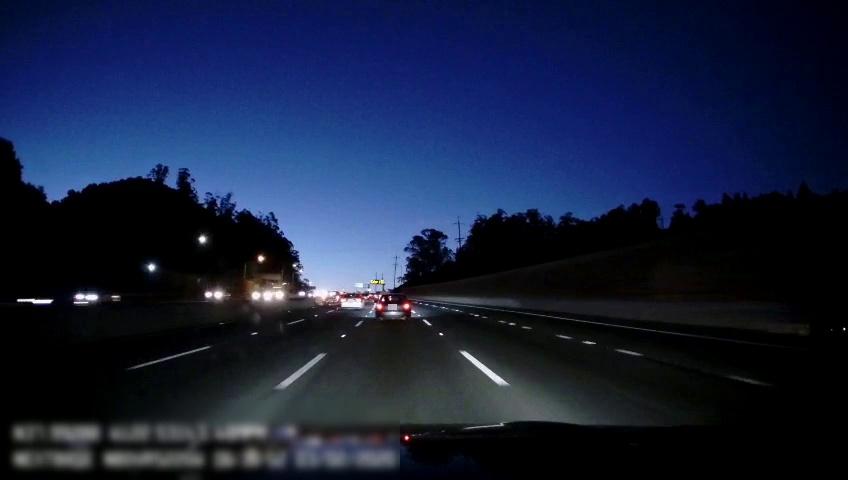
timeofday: Night
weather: Other
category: Drivable Space
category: Vehicles | SUV
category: Vehicles | Car
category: Vehicles | Truck
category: Vehicles | Car
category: Vehicles | Car
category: Vehicles | SUV
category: Vehicles | SUV
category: Vehicles | Truck
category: Vehicles | SUV
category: Lanes | Alternate Lane
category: Lanes | Alternate Lane
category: Lanes | Current Lane
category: Lanes | Current Lane
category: Lanes | Alternate Lane
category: Lanes | Alternate Lane